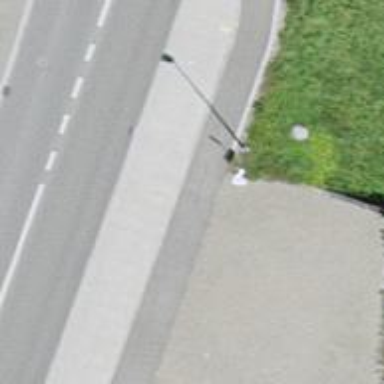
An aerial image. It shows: Bus stop with platform for public transport.